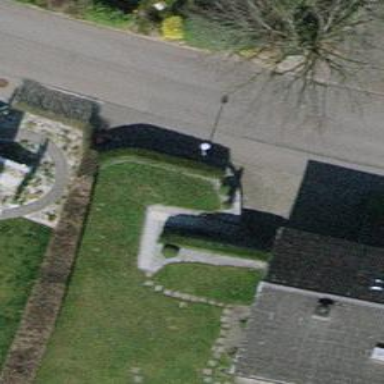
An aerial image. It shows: Hedge acting as barrier.